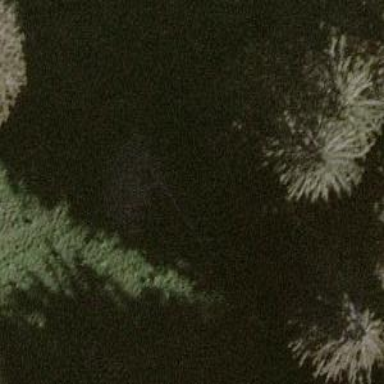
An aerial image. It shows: Single tag "natural: tree."